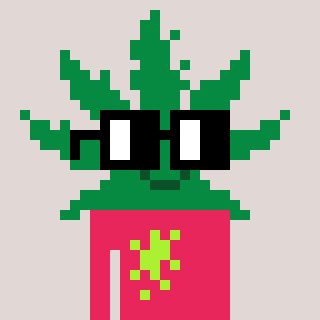
a pixel art character with square black glasses, a weed-shaped head and a redpinkish-colored body on a warm background